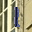
Label: 1